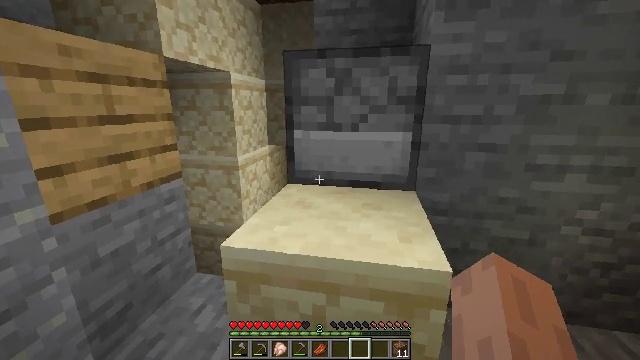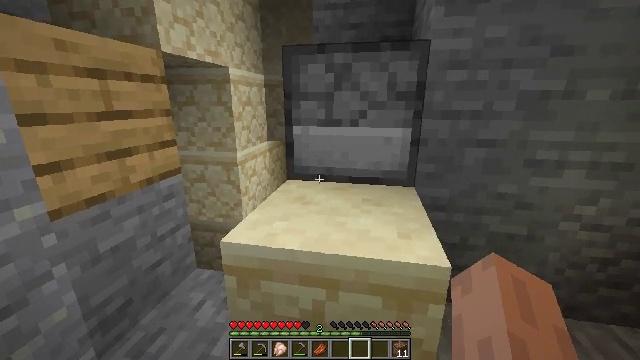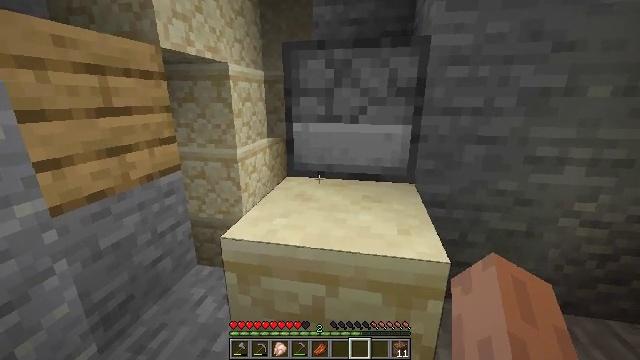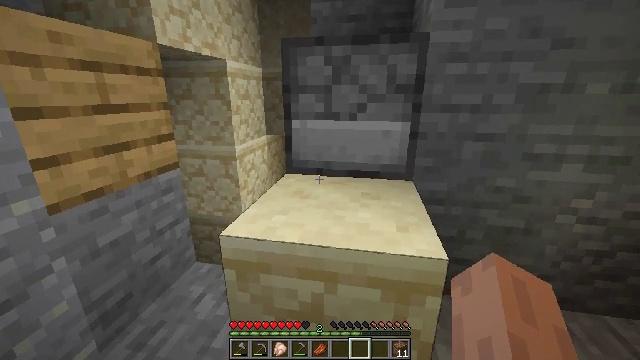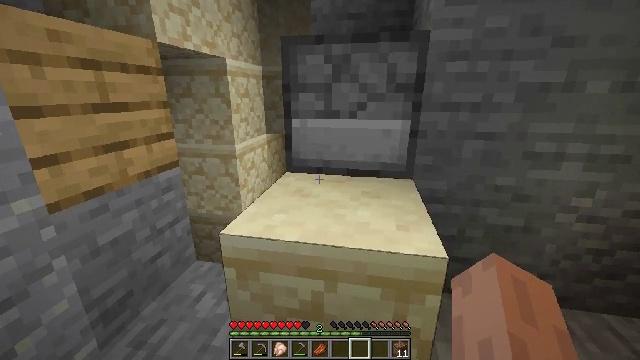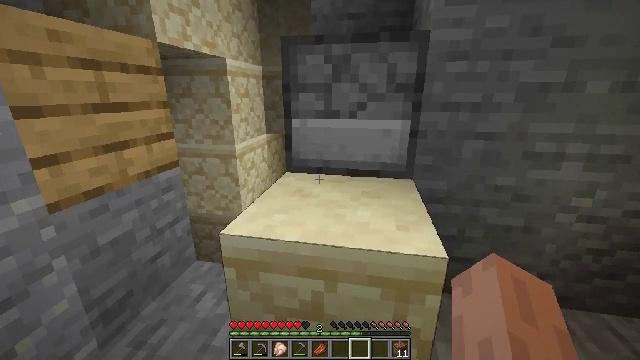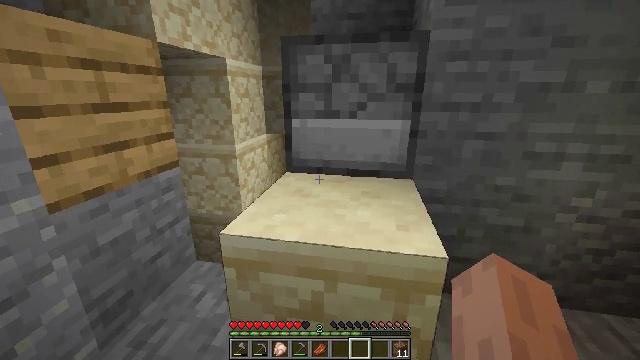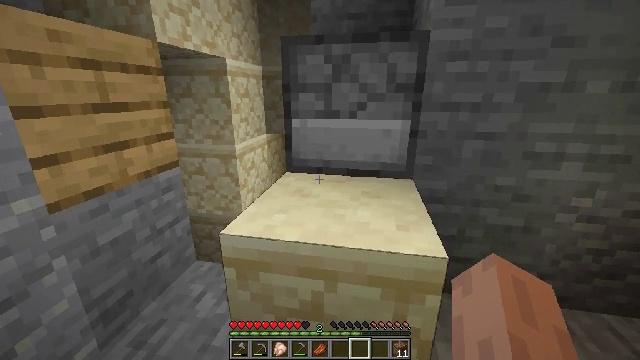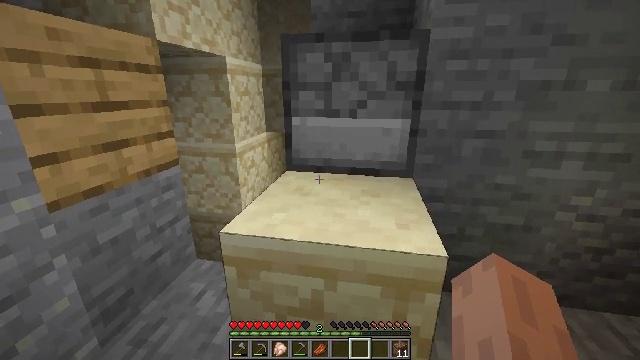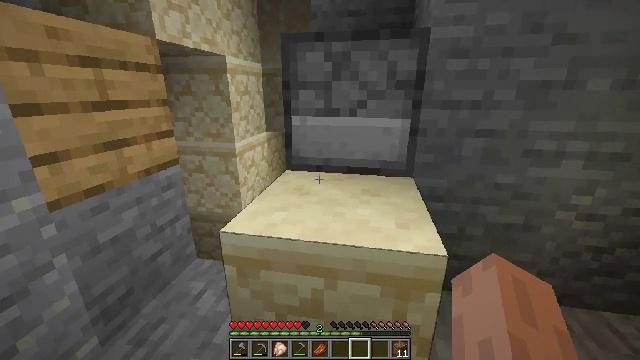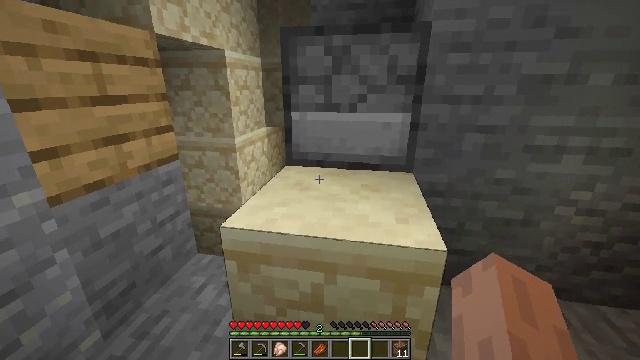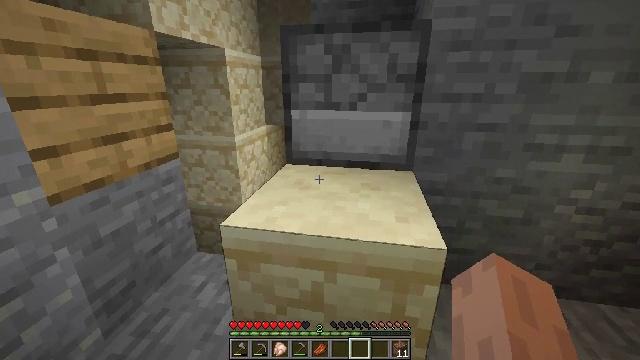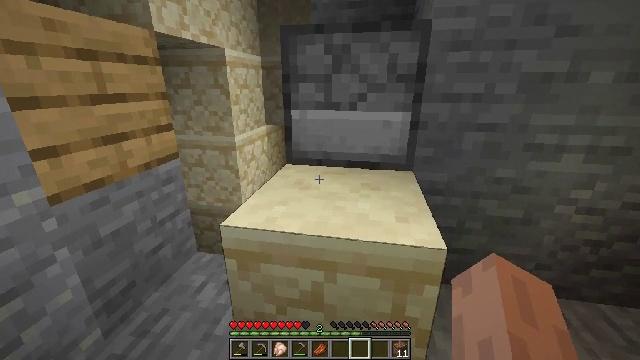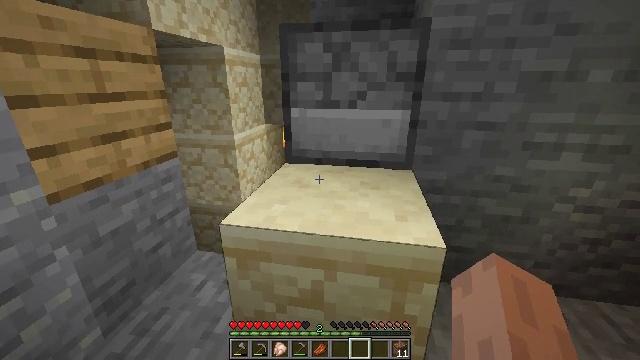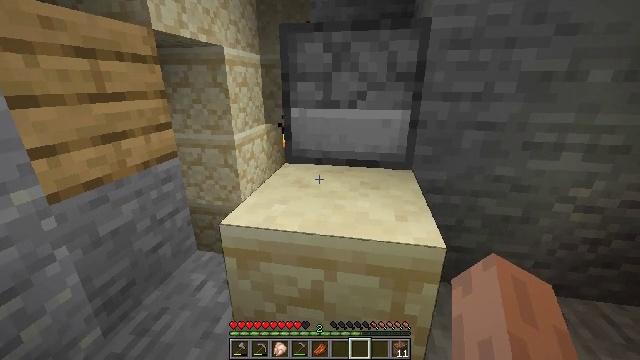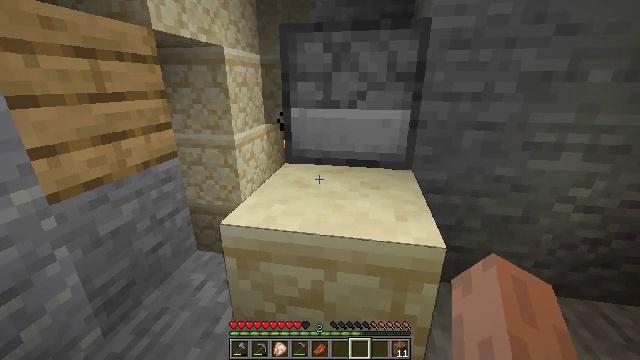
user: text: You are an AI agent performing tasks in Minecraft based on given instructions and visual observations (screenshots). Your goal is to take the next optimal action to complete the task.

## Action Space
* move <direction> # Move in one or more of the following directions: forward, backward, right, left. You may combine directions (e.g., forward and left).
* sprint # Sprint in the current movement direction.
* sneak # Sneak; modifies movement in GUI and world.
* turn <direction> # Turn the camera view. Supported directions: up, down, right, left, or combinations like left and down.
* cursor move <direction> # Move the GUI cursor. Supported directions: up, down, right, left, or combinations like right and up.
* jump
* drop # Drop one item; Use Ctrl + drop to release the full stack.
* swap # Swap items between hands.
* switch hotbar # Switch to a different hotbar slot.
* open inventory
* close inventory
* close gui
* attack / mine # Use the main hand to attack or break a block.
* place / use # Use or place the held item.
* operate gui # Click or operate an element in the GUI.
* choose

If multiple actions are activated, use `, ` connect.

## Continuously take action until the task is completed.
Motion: motion action
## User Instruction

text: craft item air
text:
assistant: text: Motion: no_op
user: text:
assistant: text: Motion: no_op
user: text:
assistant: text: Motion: no_op
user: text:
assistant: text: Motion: no_op
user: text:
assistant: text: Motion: no_op
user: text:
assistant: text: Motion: no_op
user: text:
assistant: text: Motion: no_op
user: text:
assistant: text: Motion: no_op
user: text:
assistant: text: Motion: no_op
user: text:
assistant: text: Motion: turn down
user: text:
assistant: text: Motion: no_op
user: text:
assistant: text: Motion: no_op
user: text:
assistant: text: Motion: no_op
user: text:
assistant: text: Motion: no_op
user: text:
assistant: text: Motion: no_op
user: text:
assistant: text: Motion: no_op
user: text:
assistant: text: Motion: no_op
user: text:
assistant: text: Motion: turn right
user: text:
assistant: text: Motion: turn right
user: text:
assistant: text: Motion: no_op
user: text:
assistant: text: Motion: no_op
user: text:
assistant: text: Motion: no_op
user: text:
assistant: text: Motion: no_op
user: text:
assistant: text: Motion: no_op
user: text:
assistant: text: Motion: no_op
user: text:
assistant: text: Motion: no_op
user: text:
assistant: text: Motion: no_op
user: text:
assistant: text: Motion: no_op
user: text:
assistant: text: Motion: no_op
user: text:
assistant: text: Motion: no_op